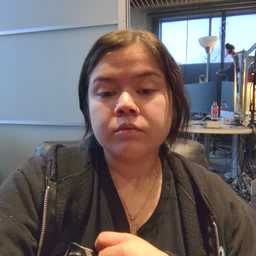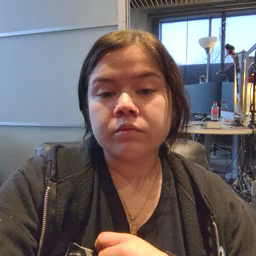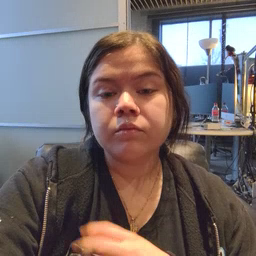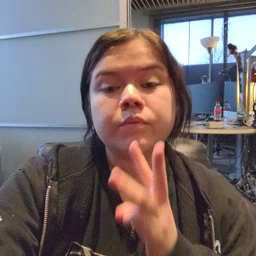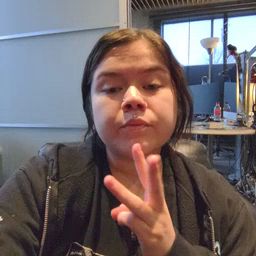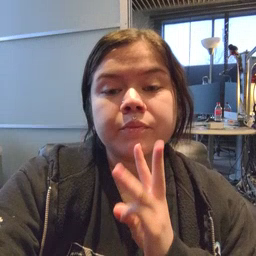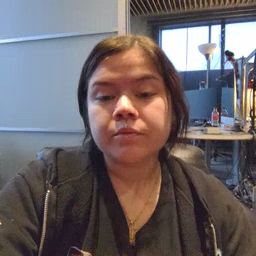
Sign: water